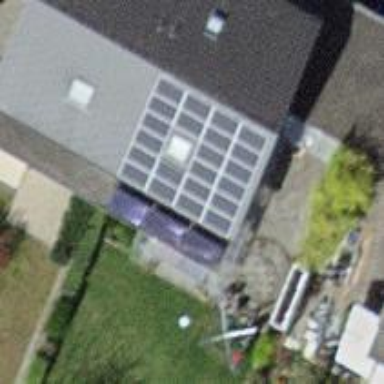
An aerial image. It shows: Solar power generator utilizing photovoltaic technology with solar photovoltaic panels.